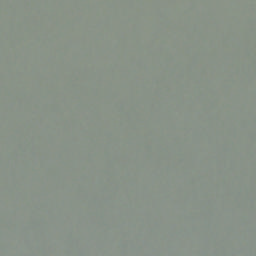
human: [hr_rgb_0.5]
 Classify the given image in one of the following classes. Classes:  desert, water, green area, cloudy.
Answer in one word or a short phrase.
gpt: cloudy